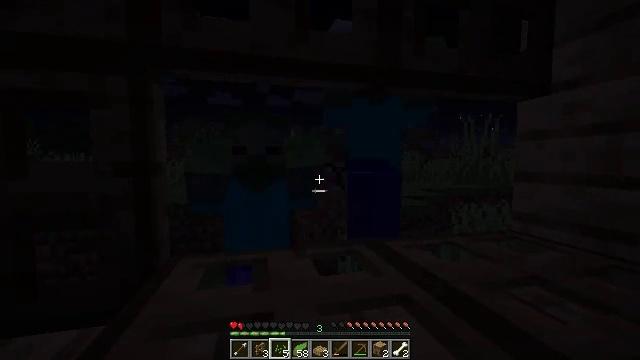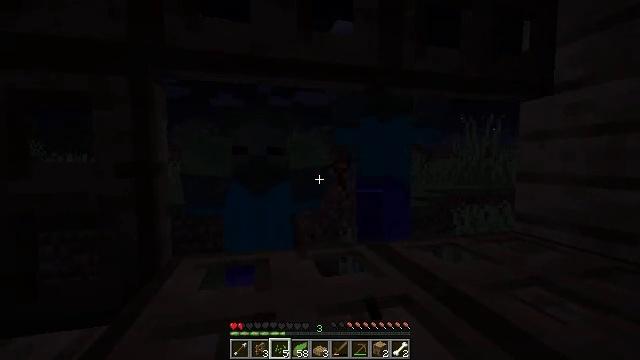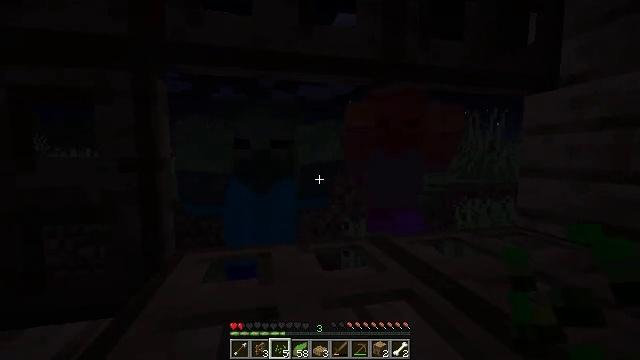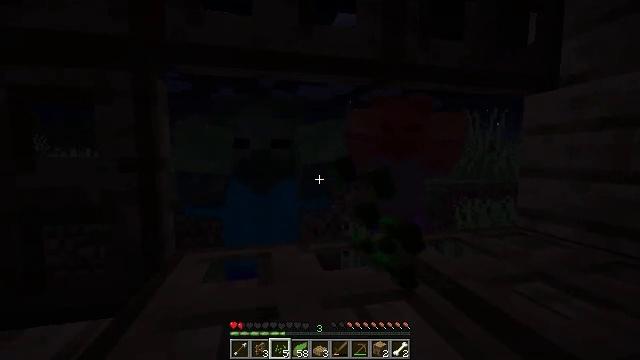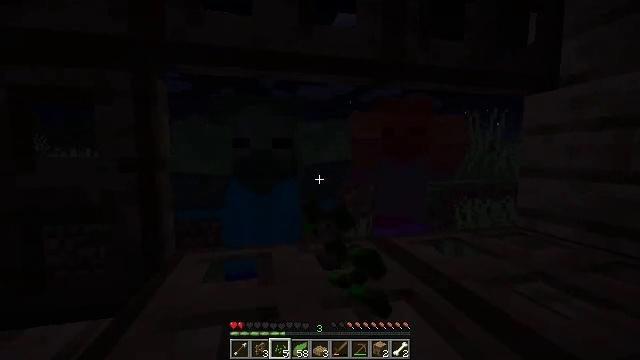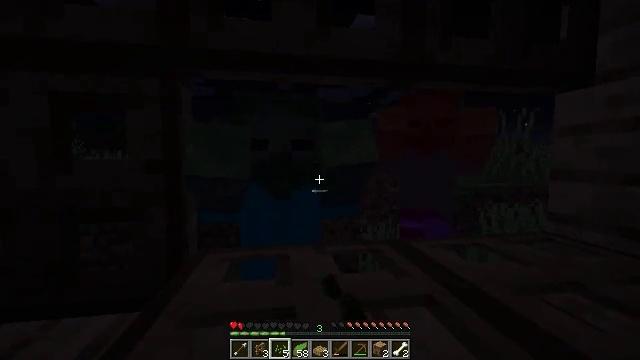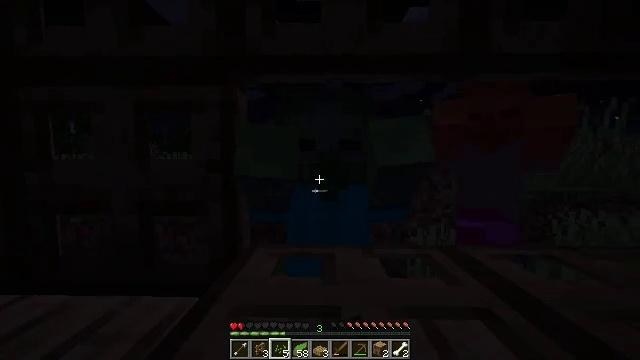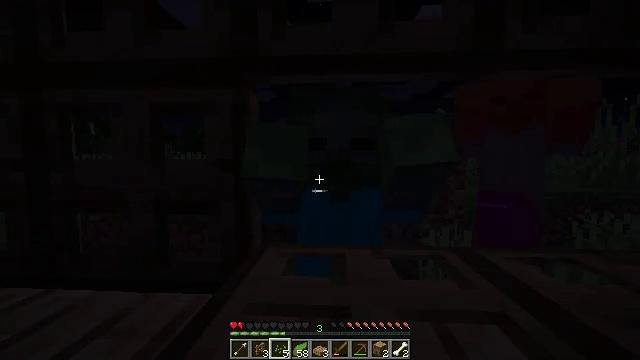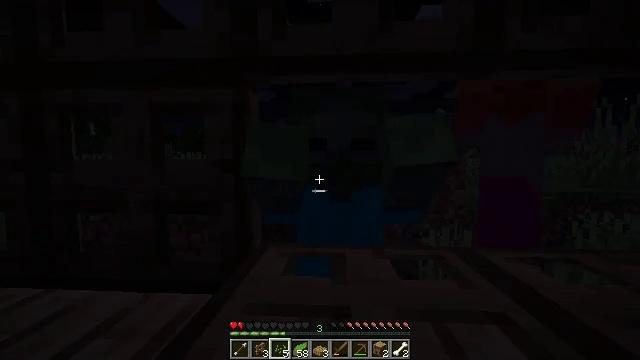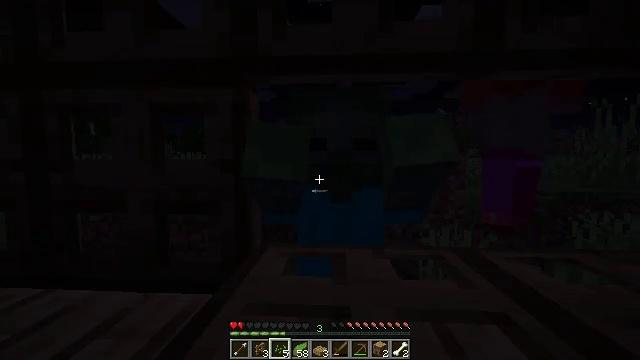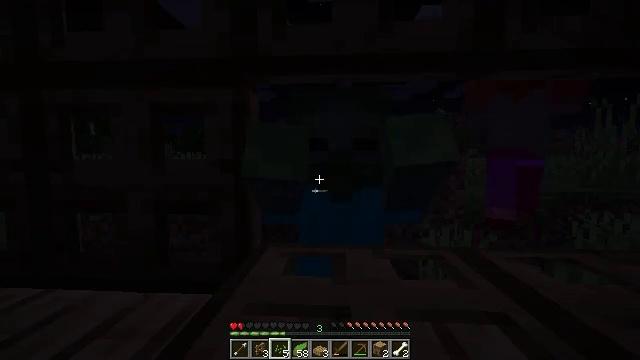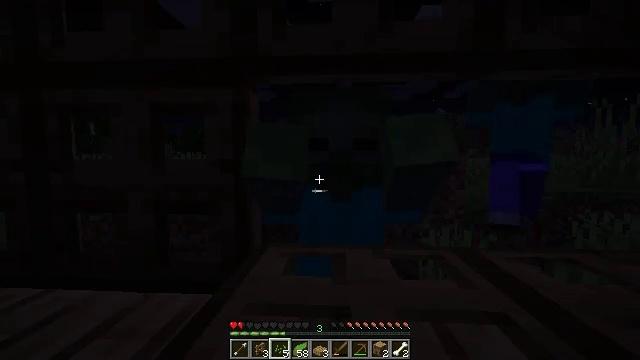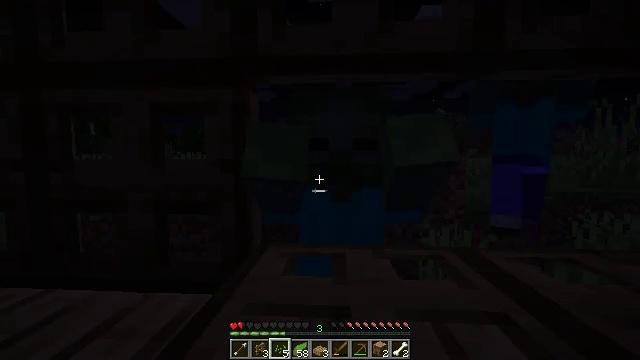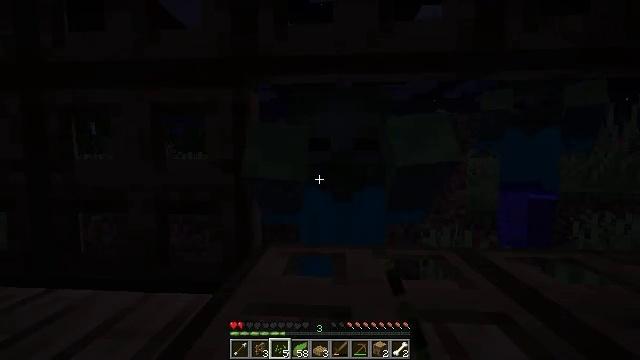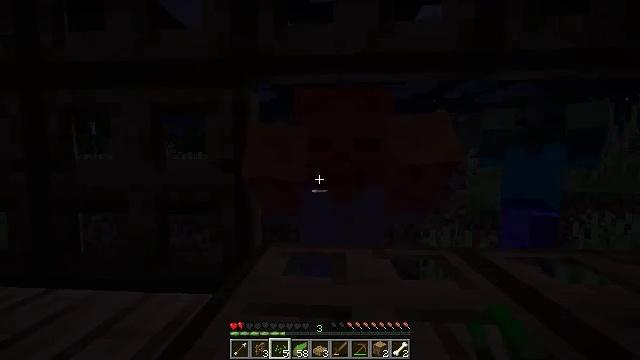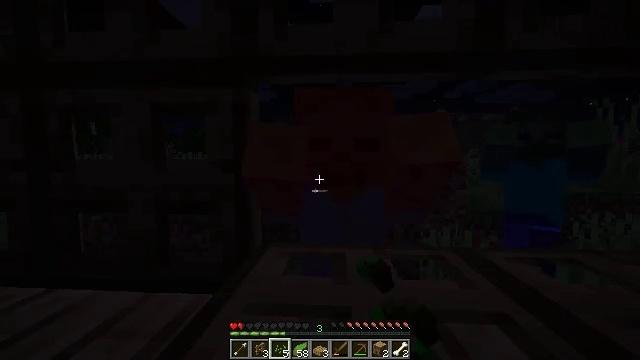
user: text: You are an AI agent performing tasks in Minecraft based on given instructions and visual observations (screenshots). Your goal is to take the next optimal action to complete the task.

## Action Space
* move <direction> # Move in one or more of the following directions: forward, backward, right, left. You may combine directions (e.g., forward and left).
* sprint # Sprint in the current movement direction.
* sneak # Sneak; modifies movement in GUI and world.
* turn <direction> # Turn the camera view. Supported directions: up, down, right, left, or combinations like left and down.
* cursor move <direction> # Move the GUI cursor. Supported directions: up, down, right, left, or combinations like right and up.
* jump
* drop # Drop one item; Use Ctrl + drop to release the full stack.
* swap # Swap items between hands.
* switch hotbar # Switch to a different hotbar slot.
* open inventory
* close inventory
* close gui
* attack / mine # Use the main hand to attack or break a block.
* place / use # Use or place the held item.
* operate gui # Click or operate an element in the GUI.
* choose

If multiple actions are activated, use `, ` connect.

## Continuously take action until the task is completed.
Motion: motion action
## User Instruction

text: Combat enemy.
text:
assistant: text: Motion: no_op
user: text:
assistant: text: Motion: turn down, attack / mine
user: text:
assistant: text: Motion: attack / mine
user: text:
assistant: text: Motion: attack / mine
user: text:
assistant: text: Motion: turn left, attack / mine
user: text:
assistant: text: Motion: turn left
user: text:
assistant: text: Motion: turn left
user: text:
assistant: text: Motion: no_op
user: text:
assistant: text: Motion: attack / mine
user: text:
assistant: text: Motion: attack / mine
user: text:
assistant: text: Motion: attack / mine
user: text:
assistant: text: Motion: attack / mine
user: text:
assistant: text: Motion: no_op
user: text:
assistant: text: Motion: attack / mine
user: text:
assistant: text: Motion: attack / mine
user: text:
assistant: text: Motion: attack / mine
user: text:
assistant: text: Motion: turn right
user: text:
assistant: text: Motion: turn right
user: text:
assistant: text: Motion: turn right
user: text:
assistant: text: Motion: turn right
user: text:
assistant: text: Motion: turn right
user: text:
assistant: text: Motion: turn right
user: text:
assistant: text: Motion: turn right
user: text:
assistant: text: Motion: no_op
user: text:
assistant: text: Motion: no_op
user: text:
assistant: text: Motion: no_op
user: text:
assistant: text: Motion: no_op
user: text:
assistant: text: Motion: no_op
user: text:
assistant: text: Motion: no_op
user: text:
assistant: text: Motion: turn right